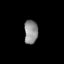
Tissue: lung
Cell type: Endothelial cells
Senescence score: 0.1951
Nuclear area (px): 323
Mean DAPI intensity: 140.152